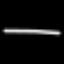
Label: line